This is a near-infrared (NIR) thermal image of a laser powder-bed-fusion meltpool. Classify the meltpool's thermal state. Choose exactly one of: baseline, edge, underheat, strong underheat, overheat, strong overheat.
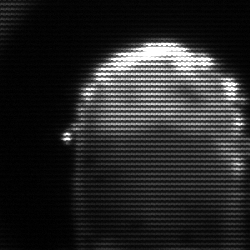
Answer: baseline